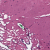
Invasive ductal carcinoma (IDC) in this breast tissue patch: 0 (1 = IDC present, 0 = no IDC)